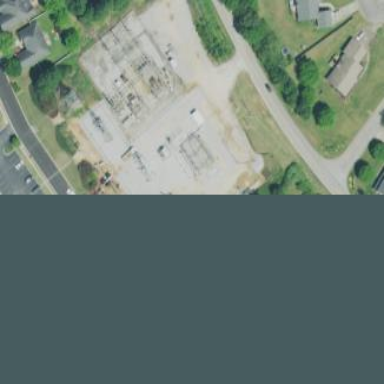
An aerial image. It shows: Substation for switching with surrounding fence.